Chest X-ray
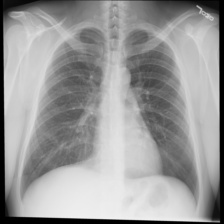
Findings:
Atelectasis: negative
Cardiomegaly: negative
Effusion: negative
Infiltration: positive
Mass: negative
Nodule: negative
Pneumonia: negative
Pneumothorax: negative
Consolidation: negative
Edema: negative
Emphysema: negative
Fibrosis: negative
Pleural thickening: positive
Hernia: negative